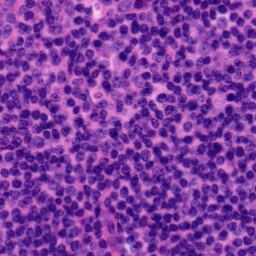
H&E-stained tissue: Tonsil